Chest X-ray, PA view. Patient: 59 years old, sex M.
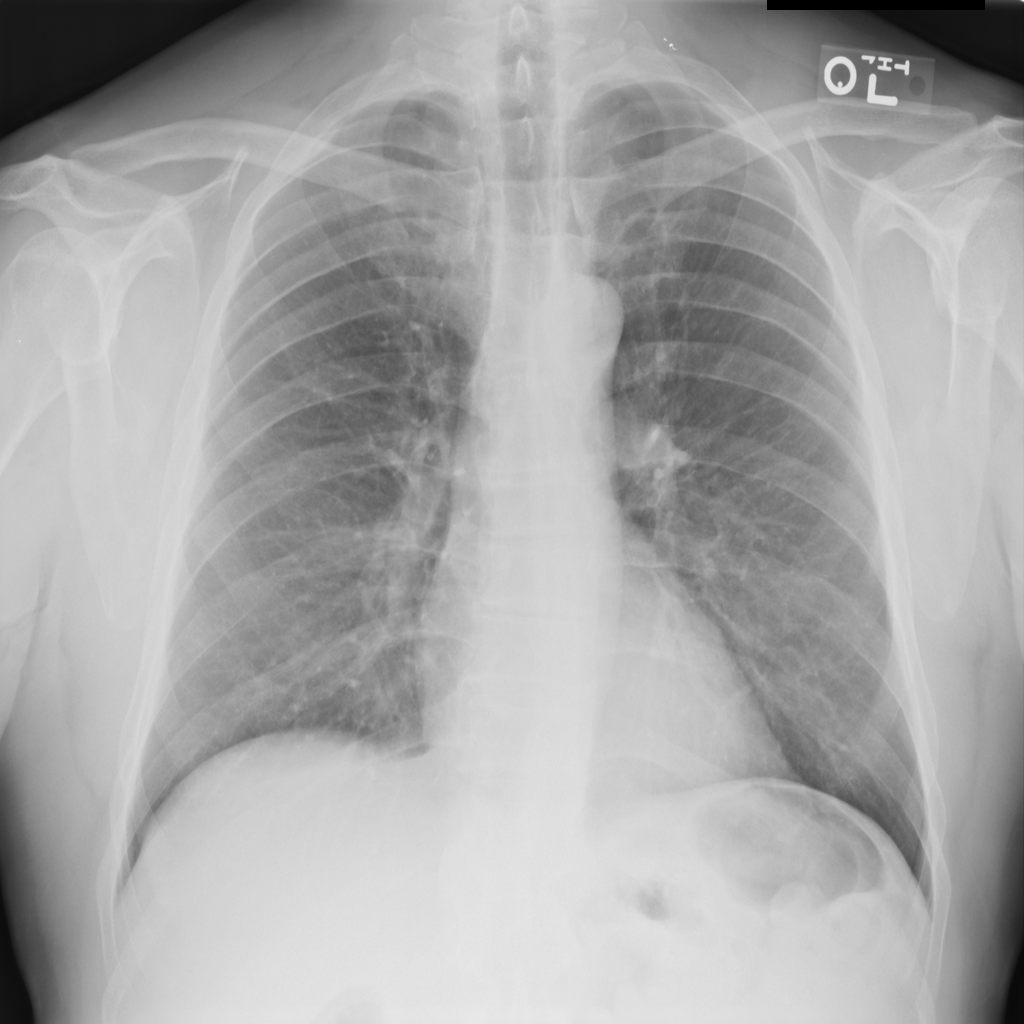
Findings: No Finding